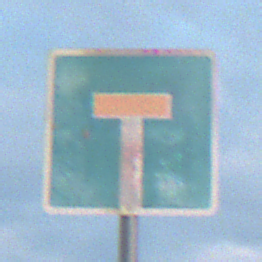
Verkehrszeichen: Sackgasse
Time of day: SunriseSunset
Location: Outdoor (Nature)
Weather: PartlyCloudy
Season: NotSpecified
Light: Natural